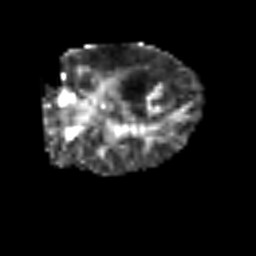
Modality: FA
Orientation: coronal
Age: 65
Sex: female
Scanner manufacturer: siemens
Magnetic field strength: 3 T
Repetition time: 3.2 s
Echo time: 0.081 s